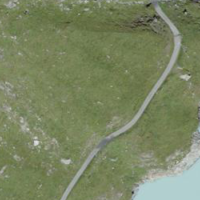
EUNIS habitat code: 26
Species observed at this site:
Hesperia comma
Lysandra coridon
Issoria lathonia
Parnassia palustris
Cupido minimus
Neotinea ustulata
Euphorbia cyparissias